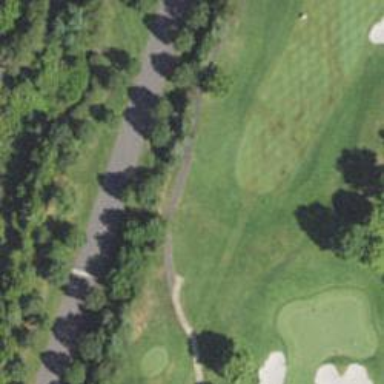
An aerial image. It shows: Path for both roads and golfers.